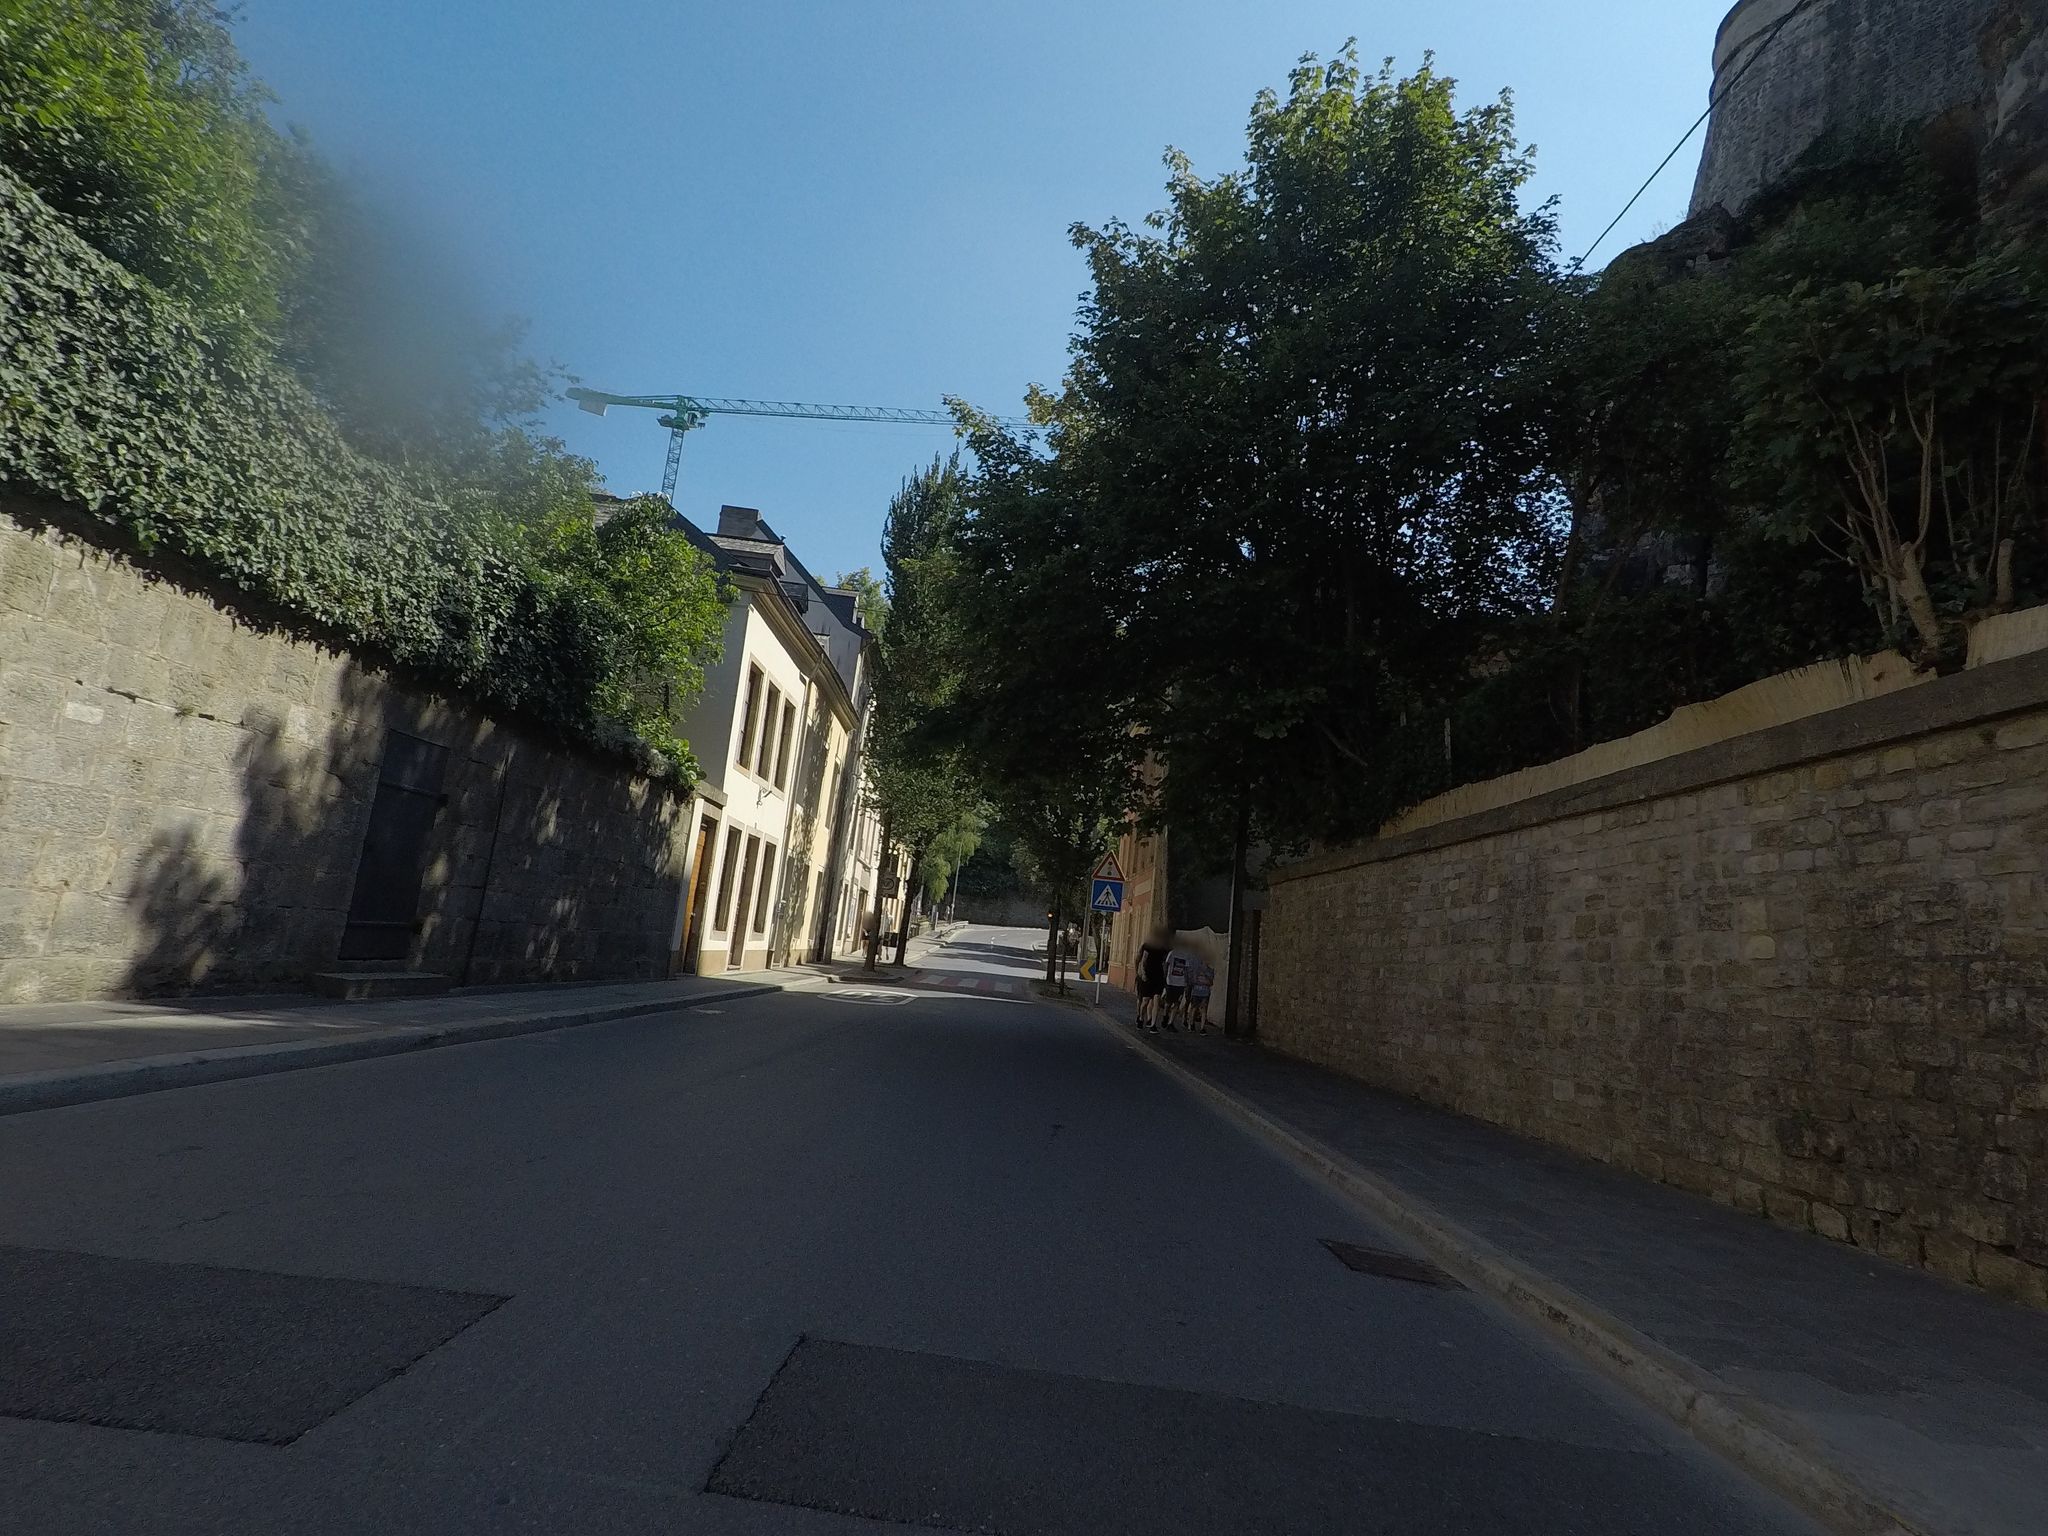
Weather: clear
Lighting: day
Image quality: good
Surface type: cycling surface
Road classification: tertiary, residential
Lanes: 2
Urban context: urban centre
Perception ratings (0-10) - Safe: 3.44, Lively: 5.82, Beautiful: 7.15, Boring: 4.62, Depressing: 5.38, Wealthy: 5.5